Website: ulta-beauty
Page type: account-selection
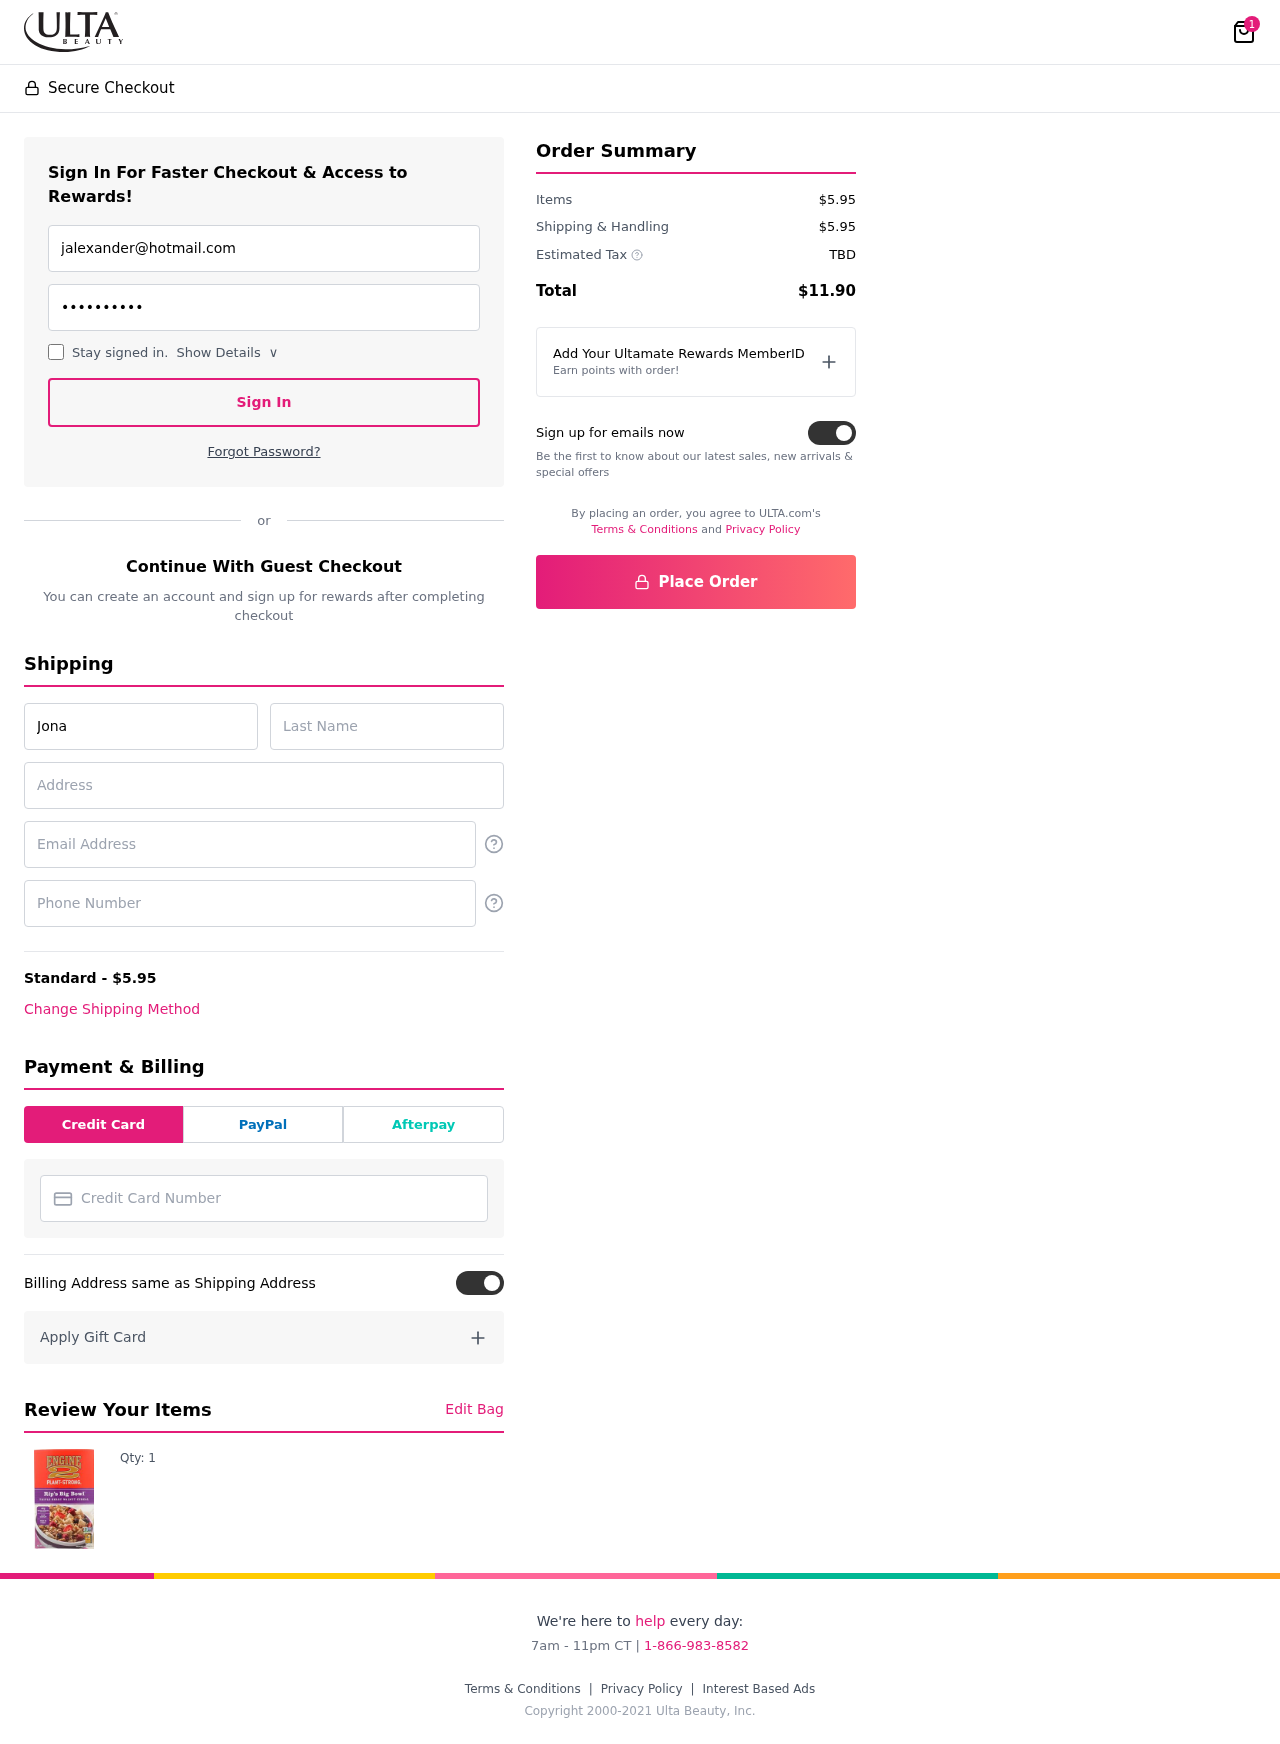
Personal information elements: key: PII_CARD_NUMBER
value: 4419 2822 9190 0992
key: PII_EMAIL
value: jalexander@hotmail.com
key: PII_EMAIL2
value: jalexander@hotmail.com
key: PII_FIRSTNAME
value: Jonathan
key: PII_LASTNAME
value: Alexander
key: PII_PHONE
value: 4207216762
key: PII_STREET
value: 887 Conley Underpass
Product elements: key: PRODUCT1_QUANTITY
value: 1
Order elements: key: ORDER_NUM_ITEMS
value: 1
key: ORDER_SHIPPING_COST
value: $5.95
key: ORDER_SUBTOTAL
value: $5.95
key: ORDER_TAX
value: TBD
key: ORDER_TOTAL
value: $11.90